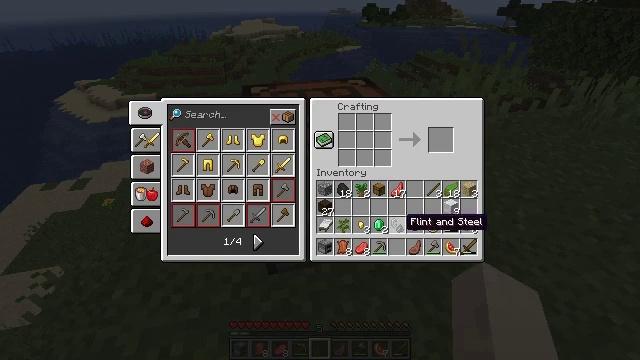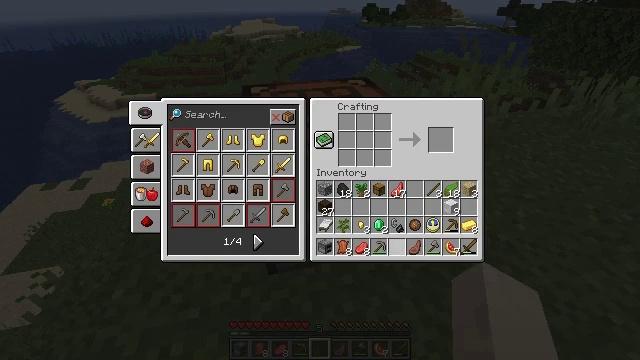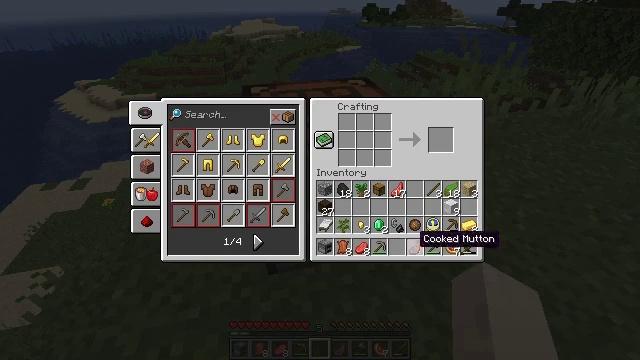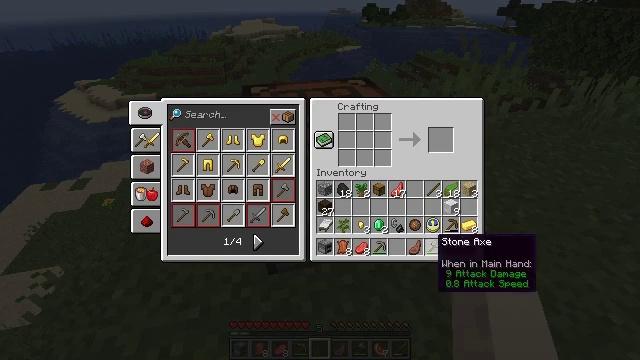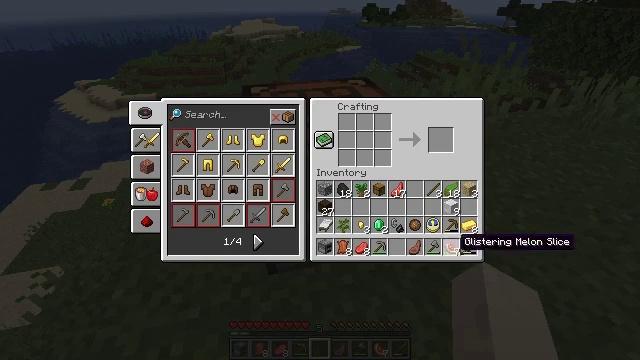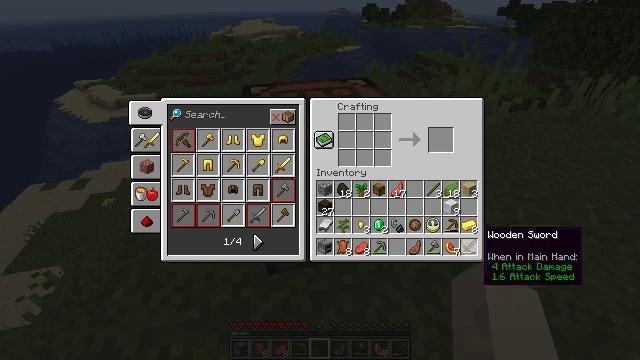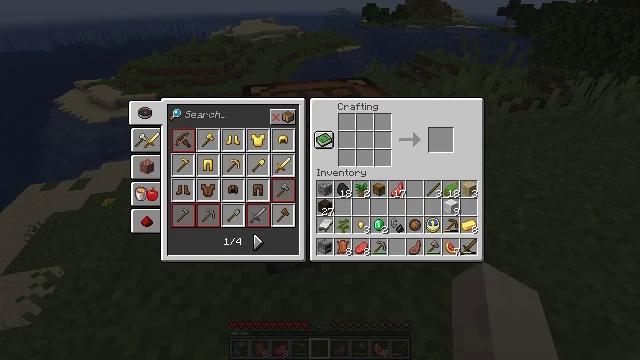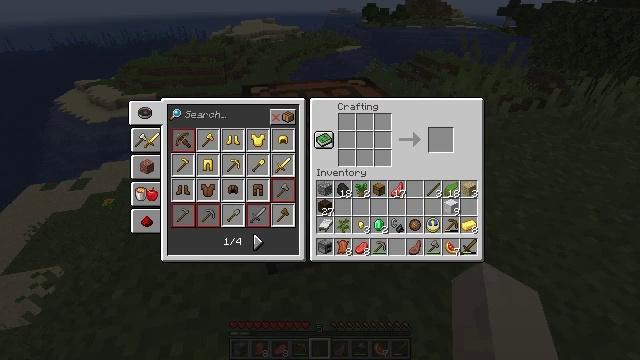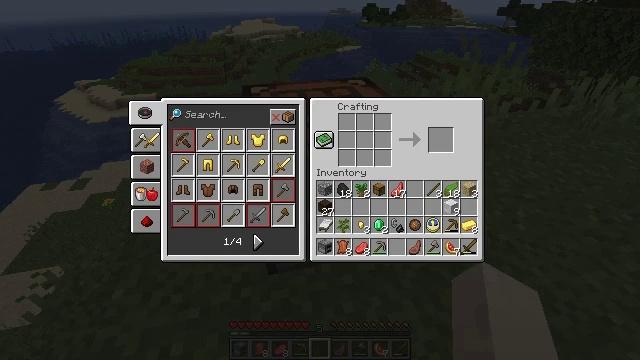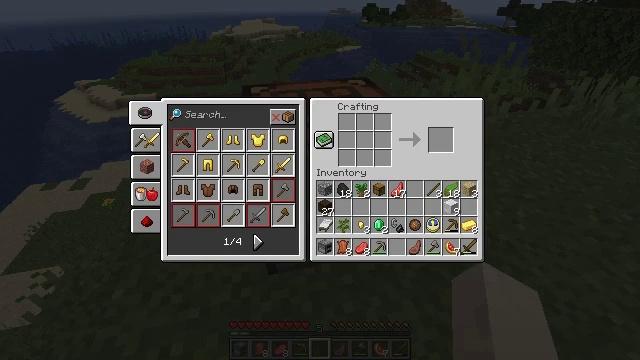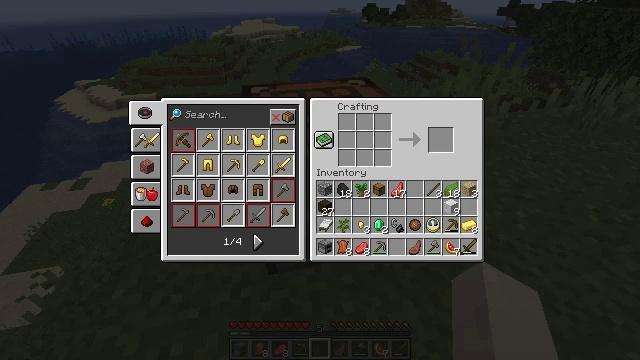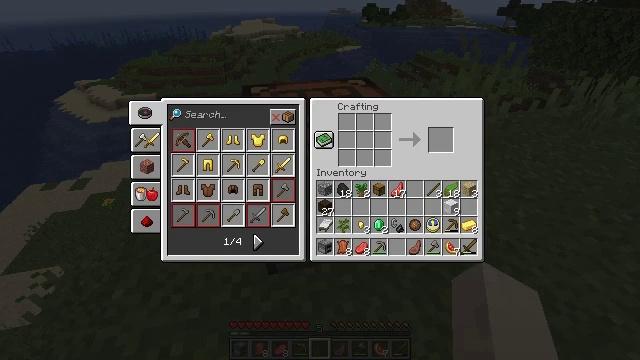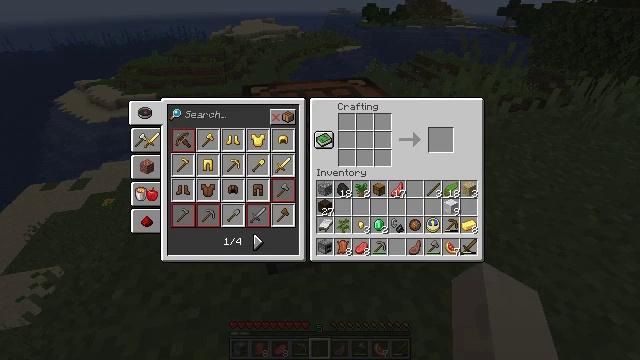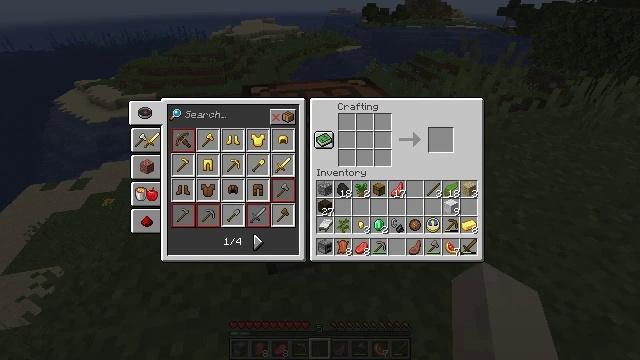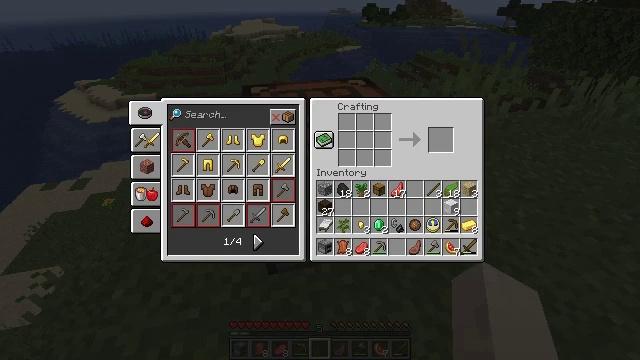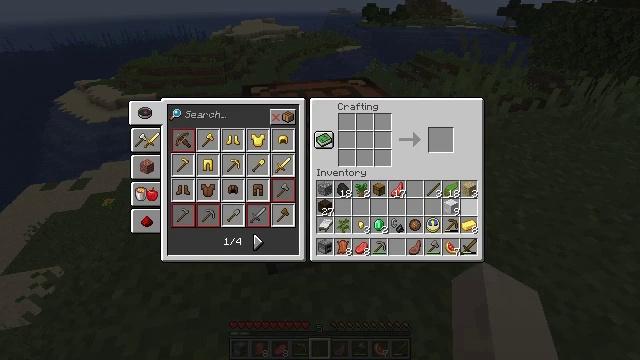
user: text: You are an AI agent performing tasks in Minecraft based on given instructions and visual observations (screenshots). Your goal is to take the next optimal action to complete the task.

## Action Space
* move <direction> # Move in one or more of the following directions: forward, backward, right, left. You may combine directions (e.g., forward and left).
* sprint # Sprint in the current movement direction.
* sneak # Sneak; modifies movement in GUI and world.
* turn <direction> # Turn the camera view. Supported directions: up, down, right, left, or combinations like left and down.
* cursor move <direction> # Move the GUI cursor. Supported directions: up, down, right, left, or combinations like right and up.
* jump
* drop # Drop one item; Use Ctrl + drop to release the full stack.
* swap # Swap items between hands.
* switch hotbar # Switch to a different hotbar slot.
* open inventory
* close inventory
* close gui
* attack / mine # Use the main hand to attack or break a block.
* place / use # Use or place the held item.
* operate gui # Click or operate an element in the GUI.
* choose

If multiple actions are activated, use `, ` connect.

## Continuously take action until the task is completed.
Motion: motion action
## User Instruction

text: Make dark oak planks from dark oak logs.
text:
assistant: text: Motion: turn down
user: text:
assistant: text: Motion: turn right and down
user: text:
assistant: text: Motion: turn right
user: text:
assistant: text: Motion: turn right
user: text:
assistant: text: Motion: turn right and up
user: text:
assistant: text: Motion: turn right and up
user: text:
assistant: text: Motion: turn up
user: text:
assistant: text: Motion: no_op
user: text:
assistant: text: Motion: no_op
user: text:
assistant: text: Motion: no_op
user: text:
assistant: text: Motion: no_op
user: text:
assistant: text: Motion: no_op
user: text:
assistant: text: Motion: no_op
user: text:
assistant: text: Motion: no_op
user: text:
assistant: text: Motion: no_op
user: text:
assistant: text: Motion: no_op
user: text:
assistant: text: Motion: no_op
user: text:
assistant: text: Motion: no_op
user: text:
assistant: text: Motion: no_op
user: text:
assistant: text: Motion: no_op
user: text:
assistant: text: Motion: no_op
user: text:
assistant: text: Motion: turn left
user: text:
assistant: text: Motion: turn left
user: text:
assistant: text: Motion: turn left
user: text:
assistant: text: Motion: turn left
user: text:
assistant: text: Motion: no_op
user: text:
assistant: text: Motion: turn left
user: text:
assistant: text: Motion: turn left
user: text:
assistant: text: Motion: no_op
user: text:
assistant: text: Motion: no_op